Chest X-ray:
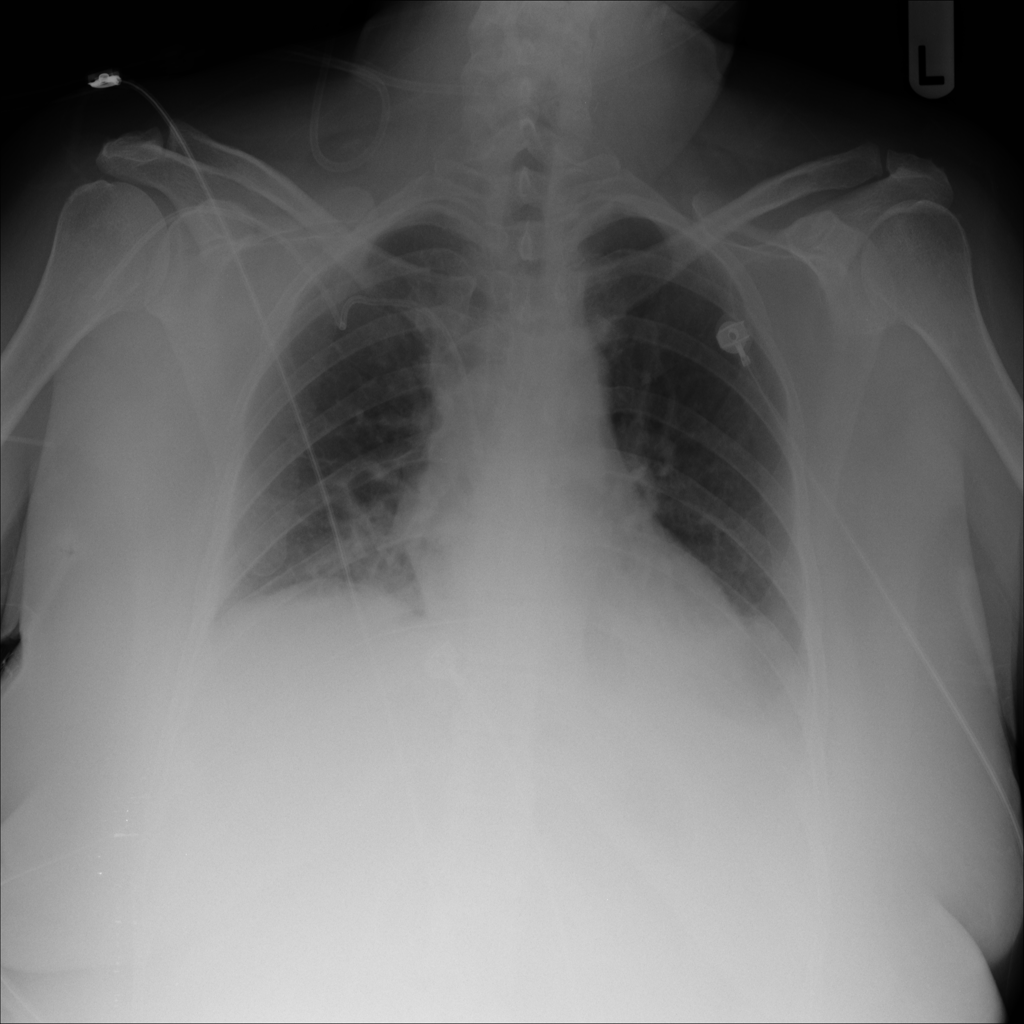
Findings: Consolidation, Effusion
No abnormal finding: no